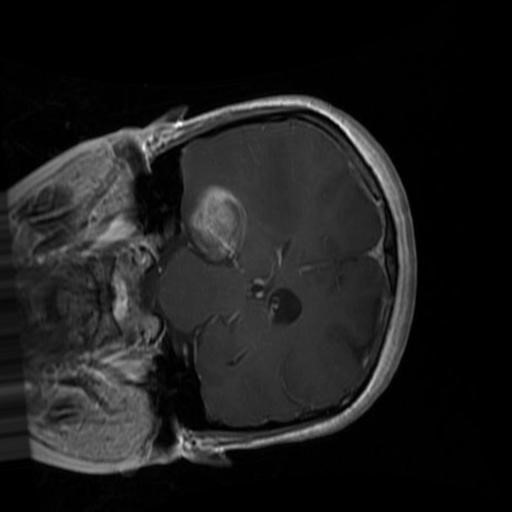
Label: brain_glioma